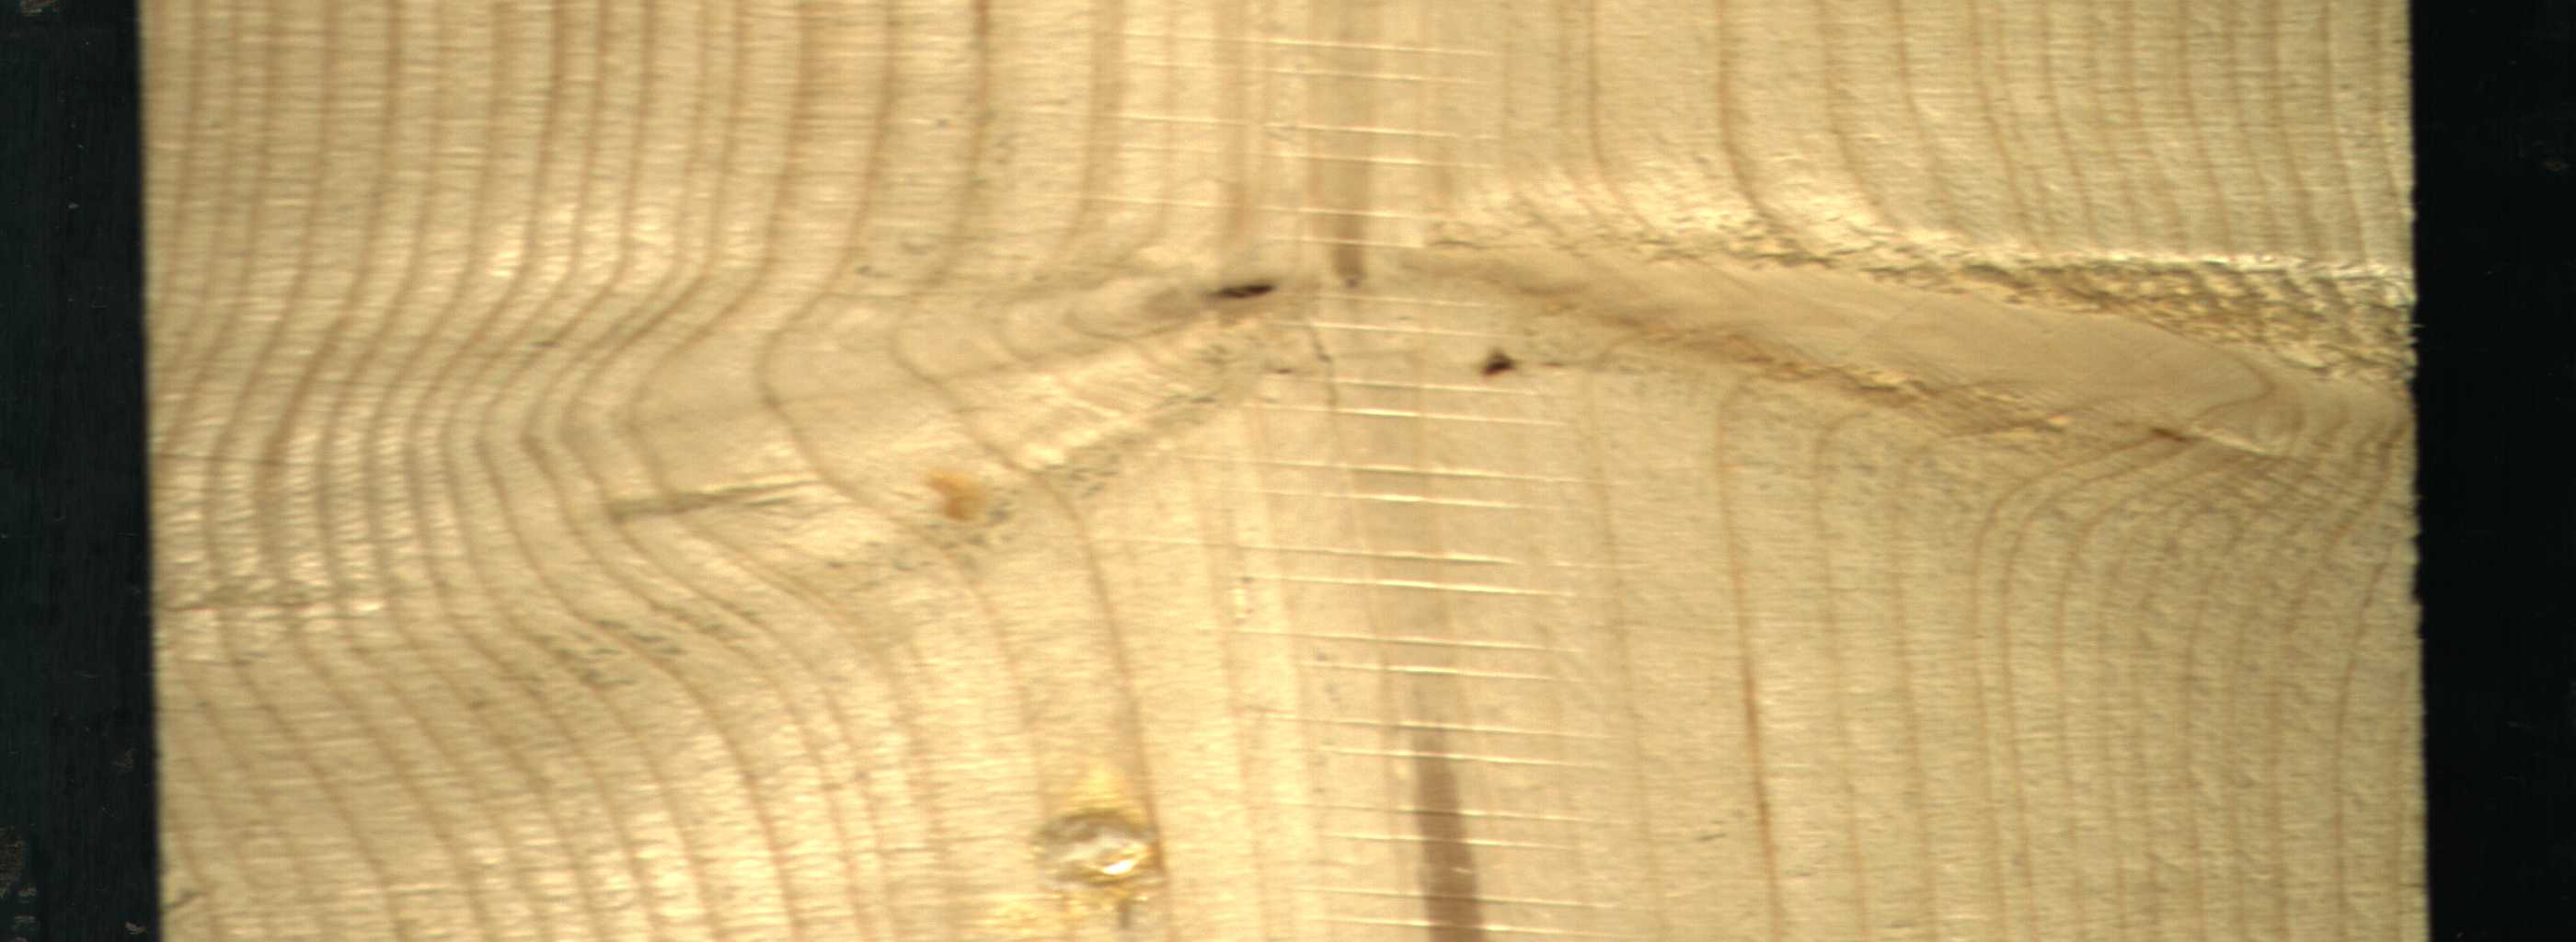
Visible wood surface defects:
Marrow
Live_Knot
Live_Knot